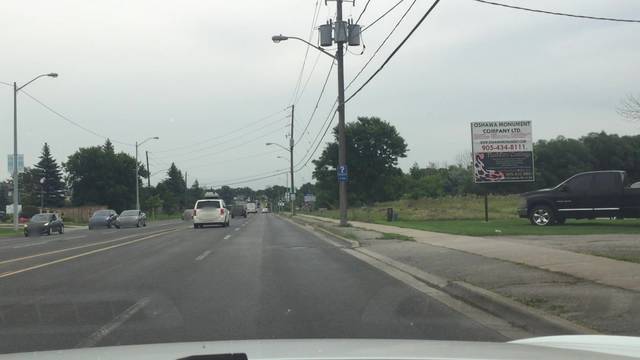
Region: Canada
Coordinates: 43.907, -78.807